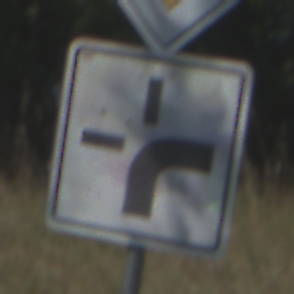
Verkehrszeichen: VerlaufVorfahrtsstrasse3
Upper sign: Vorfahrtsstrasse
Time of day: Midday
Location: Outdoor (Nature)
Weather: Clear
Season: NotSpecified
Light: Natural